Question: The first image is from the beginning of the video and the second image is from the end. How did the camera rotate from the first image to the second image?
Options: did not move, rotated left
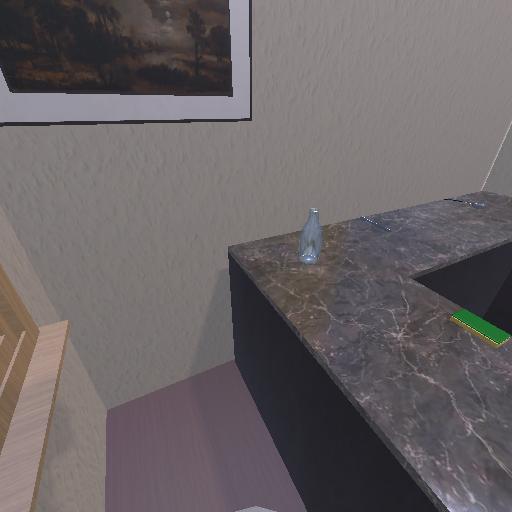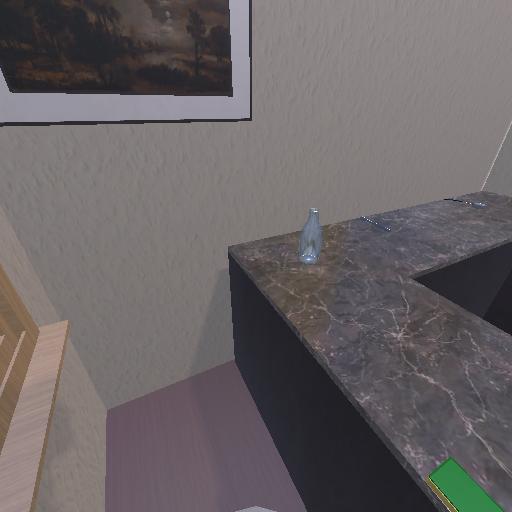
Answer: did not move